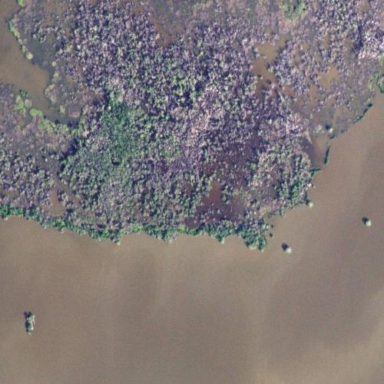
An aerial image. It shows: Rich mangrove swamp wetland filled with Mangrove plants.